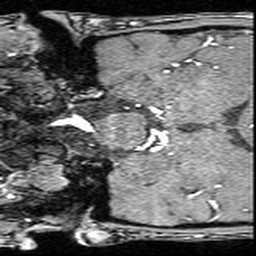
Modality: angio
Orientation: coronal
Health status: ill
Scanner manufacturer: siemens
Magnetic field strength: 3 T
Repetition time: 0.022 s
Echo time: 0.00395 s